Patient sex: F
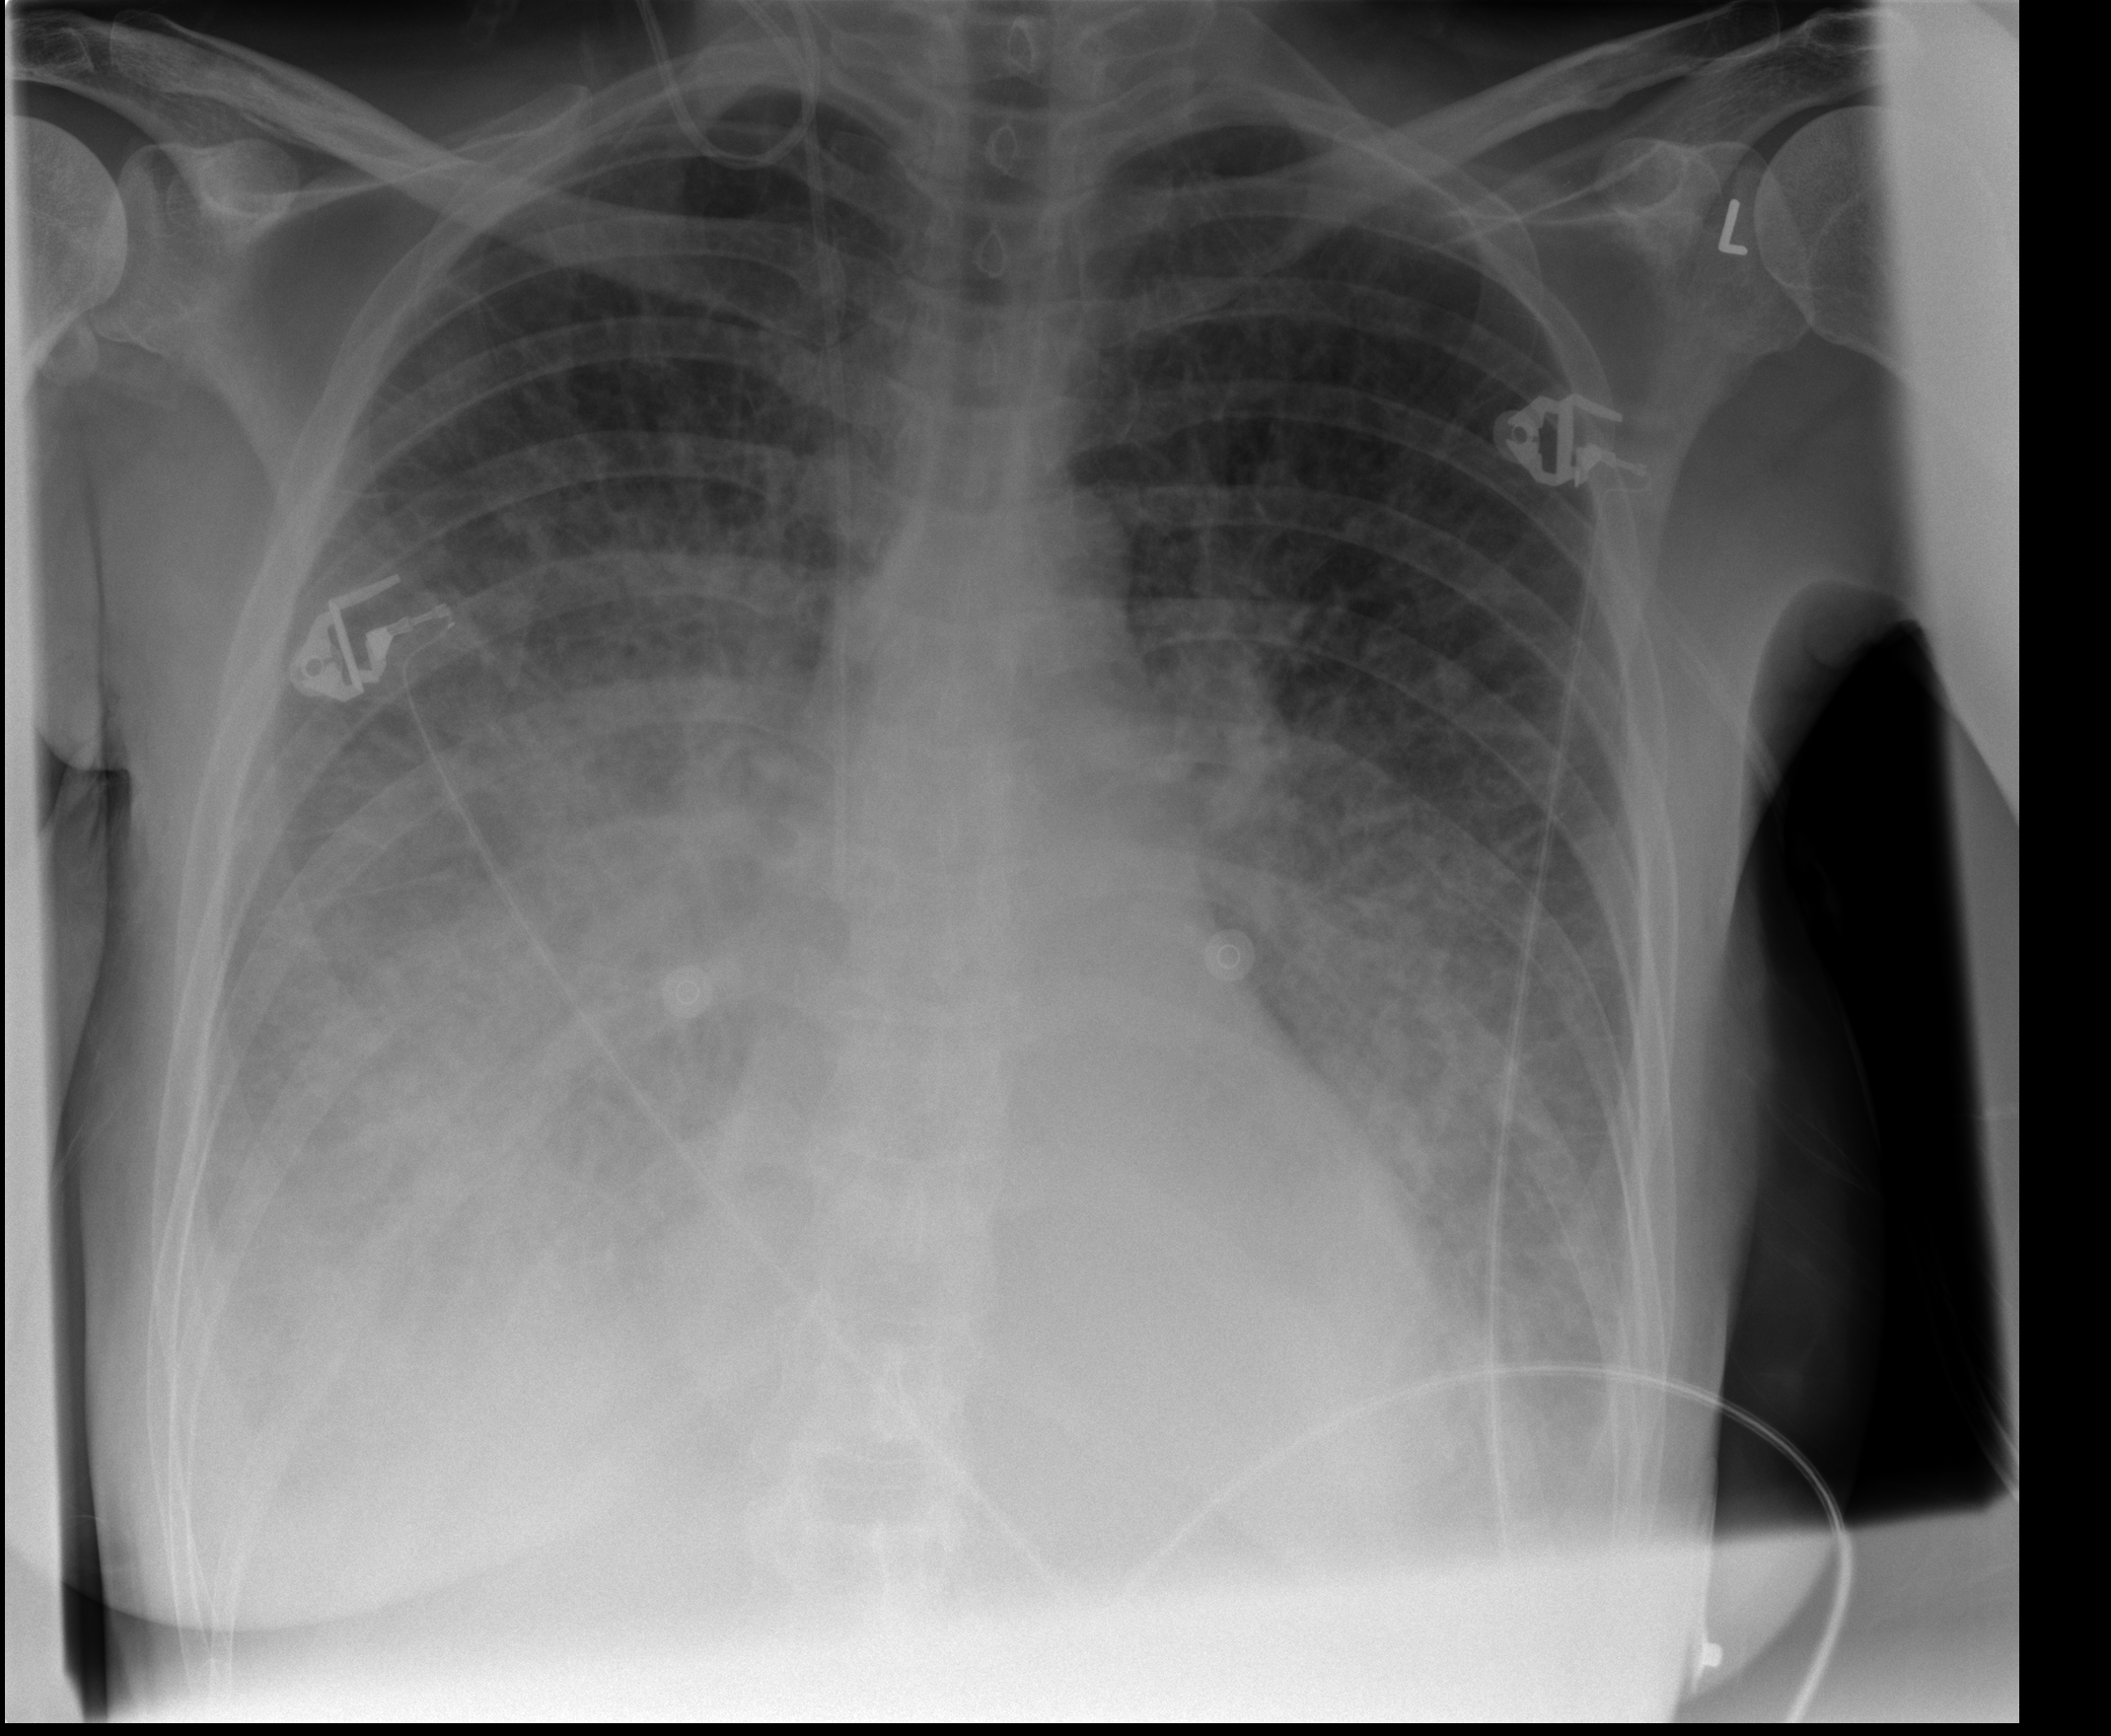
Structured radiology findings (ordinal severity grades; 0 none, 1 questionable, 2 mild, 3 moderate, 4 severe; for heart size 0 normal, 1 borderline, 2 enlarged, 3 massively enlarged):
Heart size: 0
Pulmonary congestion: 4
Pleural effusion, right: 3
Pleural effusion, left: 2
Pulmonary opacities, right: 1
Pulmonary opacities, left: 1
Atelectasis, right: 2
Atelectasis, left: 1